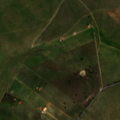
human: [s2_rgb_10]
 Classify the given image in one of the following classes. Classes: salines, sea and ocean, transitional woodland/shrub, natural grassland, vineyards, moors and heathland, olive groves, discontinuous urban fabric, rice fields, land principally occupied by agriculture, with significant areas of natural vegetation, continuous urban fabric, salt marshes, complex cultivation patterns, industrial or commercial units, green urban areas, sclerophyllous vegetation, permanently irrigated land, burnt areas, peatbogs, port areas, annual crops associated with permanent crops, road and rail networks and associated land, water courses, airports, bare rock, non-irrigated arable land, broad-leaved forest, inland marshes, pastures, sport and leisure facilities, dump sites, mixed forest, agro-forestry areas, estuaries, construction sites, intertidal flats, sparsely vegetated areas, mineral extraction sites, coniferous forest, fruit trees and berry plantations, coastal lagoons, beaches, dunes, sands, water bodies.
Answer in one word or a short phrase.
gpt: non-irrigated arable land, pastures, transitional woodland/shrub